Interaction volume radius: 5 \u00c5
Interaction volume height: 15 \u00c5
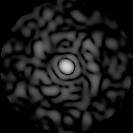
Disorder parameter: 0.8057